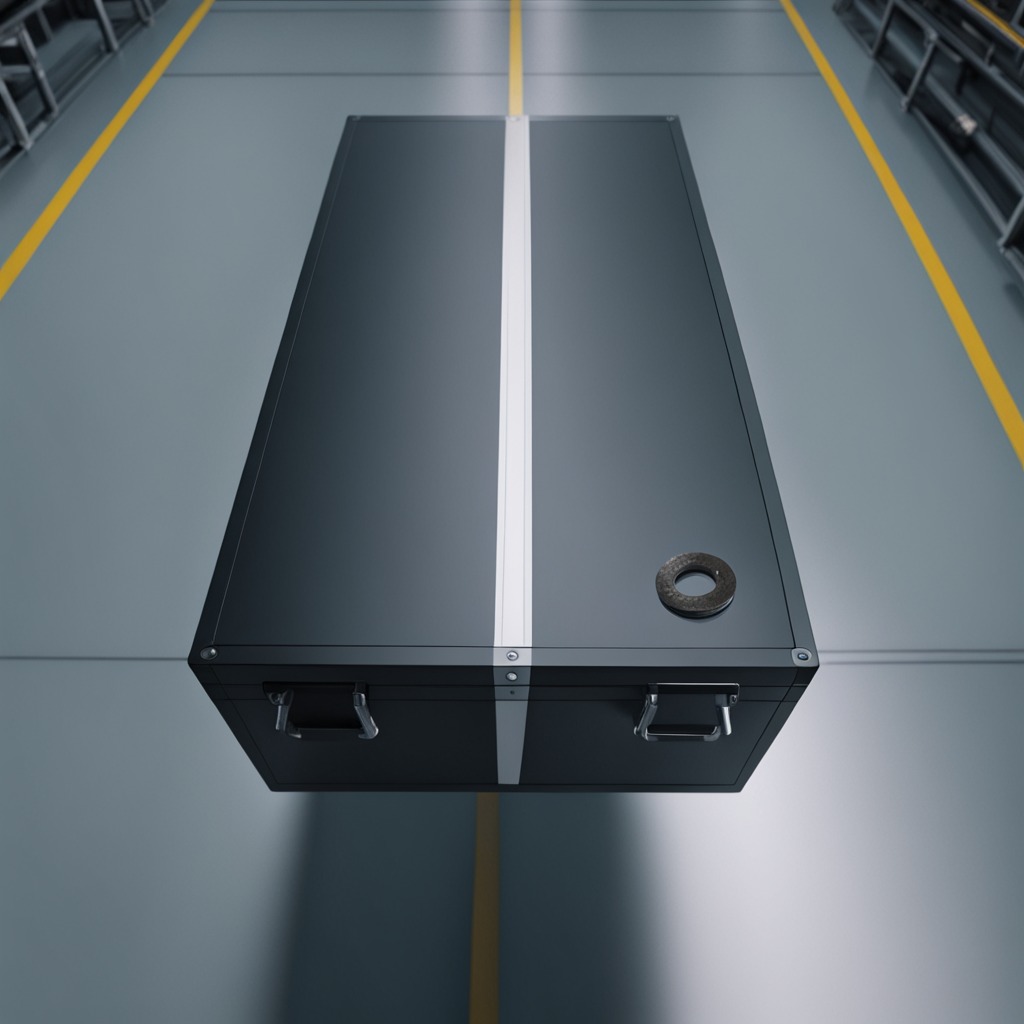
A flat metal washer is lying on the toolbox surface in an airplane hangar workshop.